Field crop: maize
Growth stage: 2
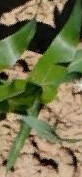
Species: maize